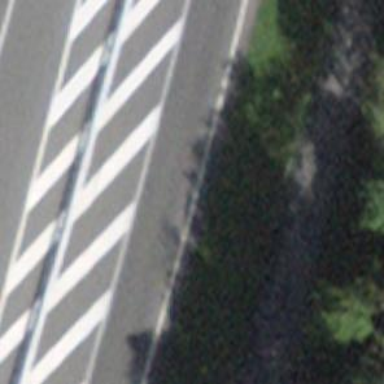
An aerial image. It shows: Asphalt trunk motorway.